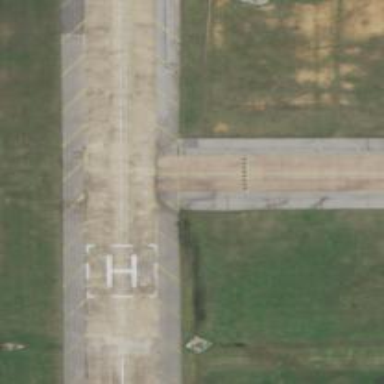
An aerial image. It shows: View of taxiway at the airport.